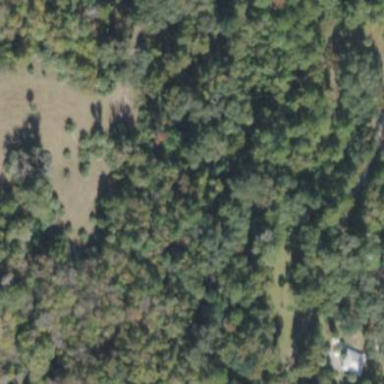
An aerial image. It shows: Mixed leaf woodland.